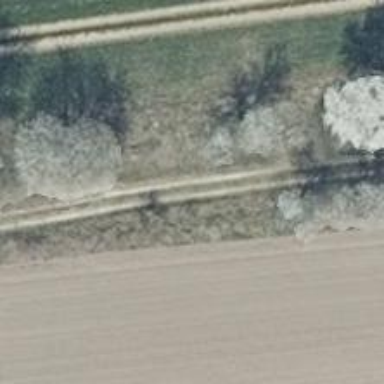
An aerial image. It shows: Deciduous broadleaved tree.